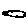
Label: cloud